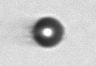
Label: bead